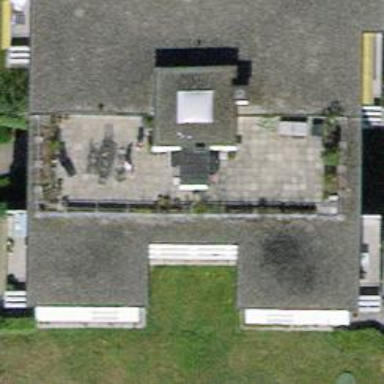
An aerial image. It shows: Grey flat-roofed apartment building.